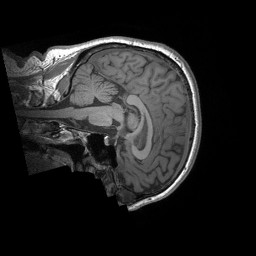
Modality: T1w
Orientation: sagittal
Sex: male
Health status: ill
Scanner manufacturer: siemens
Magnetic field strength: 3 T
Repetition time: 1.66 s
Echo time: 0.00254 s